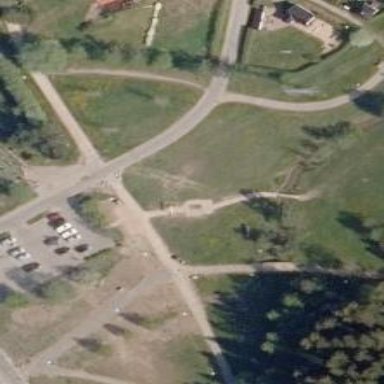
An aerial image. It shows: Disc golf course designed for leisure and sport.